Часть A. Влияние деформации на электрическое сопротивления
Измерьте диаметр проволоки в недеформированном состоянии.
Измерьте с максимальной точностью сопротивление участка длиной $l_0= 50~ см$ недеформированной проволоки.
Рассчитайте удельное сопротивление проволоки в недеформированном состоянии. Обмотайте стенку гайки проволокой. Прижмите гайку к поверхности стола струбциной. Другим концом проволоки обмотайте вторую гайку, и зажмите ее другой струбциной, не закрепляя на столе. Если потянуть за подвижную струбцину, то проволока начнет деформироваться. При некотором усилии проволока начнет деформироваться пластически.
Измерьте зависимость сопротивления участка проволоки начальной длиной $l_0=50~ см$ от величины его относительной продольной деформации. Диапазон измерений должен содержать точки с относительной деформацией не менее $30 \%$ вплоть до разрыва проволоки. В некоторых случаях проволока может порваться, не достигнув минимальной требуемой деформации. В этом случае измерения необходимо провести заново.
Вычислите величину относительной деформации проволоки к моменту ее разрыва в вашем эксперименте. Измерьте диаметр разорвавшейся проволоки. В простейшей модели можно предположить, что малое относительное изменение поперечного размера проволоки пропорционально малому относительному изменению ее продольного размера. Назовем коэффициент пропорциональности этой зависимости $\gamma$.
Рассчитайте теоретически, чему должна равняться величина $\gamma$, если при деформации плотность материала проволоки остается постоянной.
Можно ли с учетом точности проведенных измерений утверждать, что плотность проволоки при ее пластической деформации остается постоянной?
Выберите координаты, в которых зависимость, измеренная в пункте , может быть описана линейной функцией, если считать удельное сопротивление проволоки постоянным. Постройте график исследуемой зависимости в этих координатах. Определите угловой коэффициент полученного графика.
Часть B. Исследование деформации проволоки Механическим напряжением при деформации растяжения называется величина $\sigma$:\begin{equation} \sigma=\dfrac{F_{упр}}{S}, \tag{1}\end{equation}где $F_{упр}$ — сила упругости, возникающая в образце, а $S$ — площадь поперечного сечения образца.
Основываясь на результатах предыдущих пунктов и предполагая, что плотность проволоки остается постоянной, сделайте вывод о том, остается ли постоянным (или меняется) удельное сопротивление проволоки при ее пластической деформации. Если удельное сопротивление меняется, укажите его относительное изменение с учетом знака, при деформации проволоки до $30 \%$ относительного удлинения.
Соберите установку, которая позволит измерять упругую деформацию нерастянутой проволоки в диапазоне сил упругости до предельного значения не меньшего чем $30~Н$. Подробно опишите свои действия.
Измерьте зависимость относительной продольной деформации ранее пластически недеформированной проволоки (или деформированной менее чем на $1 \%$) от силы упругости в указанном диапазоне. В одном акте измерений сначала монотонно увеличивайте силу растягивающую проволоку (нагрузка), а после монотонно уменьшайте ее (разгрузка).
Постройте график зависимости механического напряжения в проволоке от величины ее относительной продольной деформации.
На полученном графике в области нагрузки оцените механическое напряжение, требуемое для начала пластической деформации проволоки (предел текучести). Рассчитайте модуль Юнга проволоки по точкам графика, соответствующим разгрузке.
Проведите аналогичные измерения для проволоки, деформированной пластически до $30 \%$ относительного продольного удлинения. Рассчитайте модуль Юнга пластически деформированной проволоки.
Изменяется ли модуль Юнга и предел текучести при пластической деформации проволоки? При ответе на данный вопрос, считайте, что плотность проволоки при ее пластической деформации сохраняется.
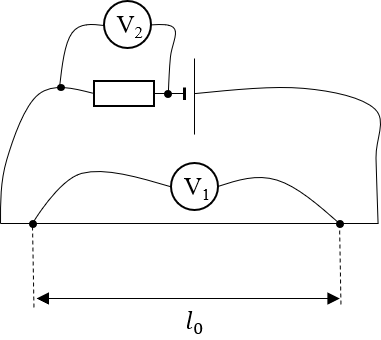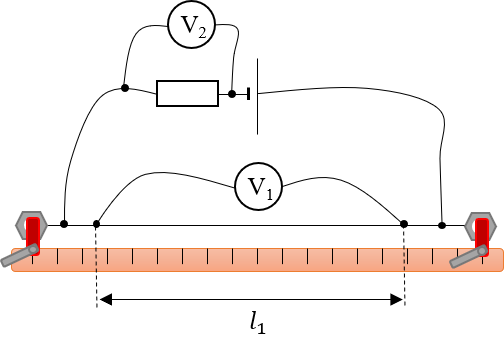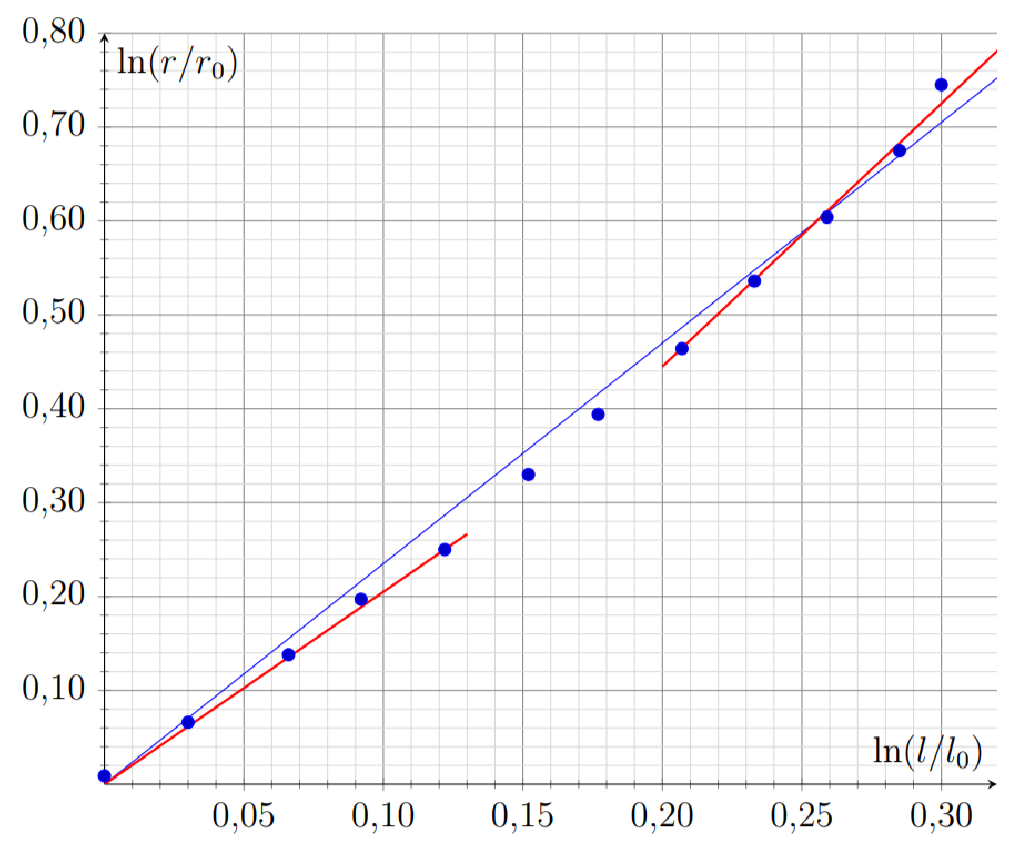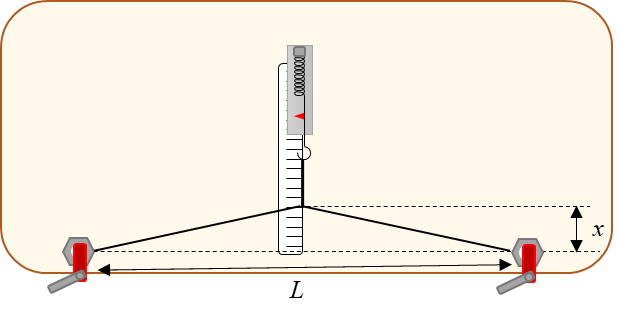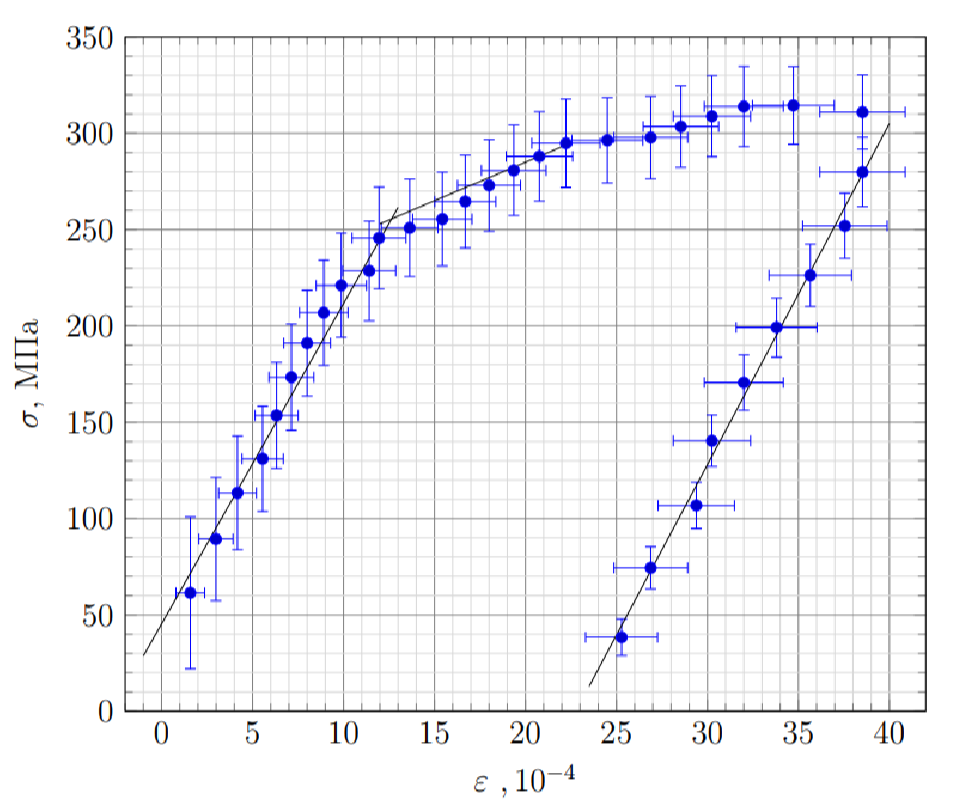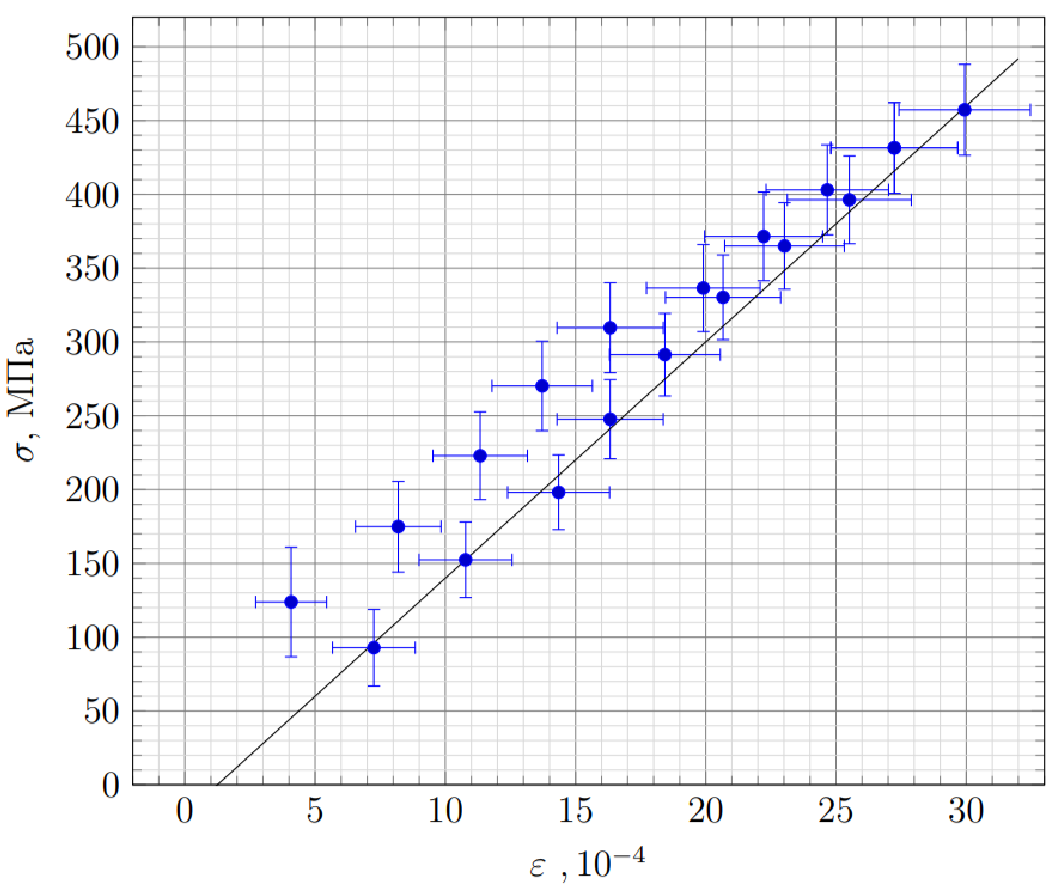
Измерьте диаметр проволоки в недеформированном состоянии.
Решение: Измерим диаметр недеформированной проволоки при помощи микрометра. Проведем несколько измерений вдоль длины и усредним. $d_0,~ мкм$350 355350360355 Тогда: | $d_0,~ мкм$ | 350 | 355 | 350 | 360 | 355 | | --- | --- | --- | --- | --- | --- |
Ответ: \[d_0 = 354 \pm 10~мкм\]

Измерьте с максимальной точностью сопротивление участка длиной $l_0= 50~ см$ недеформированной проволоки.
Решение: Измерим сопротивление выданного резистора $R=100.8~Ом$. Соберем установку, описанную в условии, и подключим проволоку к батарейке, соединенную последовательно с резистором. Для исключения сопротивления контактов при измерении воспользуемся четырехточечной схемой измерения (рис. 1).  Подключим подключим последовательно с проволокой резистор и батарейку. Подключим один вольтметр параллельно к участку проволоки длиной 50 см, а второй вольтметр к резистору. Измерим показания вольтметров $U_1 = 52~ мВ$, $U_2= 1451 ~ мВ$. Тогда:
Ответ: \begin{equation} r_0=\dfrac{U_1}{U_2}\,R= (3.63 \pm 0.10)~ Ом\tag{3}\end{equation}

Рассчитайте удельное сопротивление проволоки в недеформированном состоянии.
Решение: Рассчитаем удельное сопротивление недеформированной проволоки.\begin{equation} r_0=\rho_0\dfrac{l_0}{S_0}=\rho_0\dfrac{4l_0}{\pi d_0^2}\tag{4}\end{equation}
Ответ: \begin{equation} \rho_0=\dfrac{\pi r_0 d_0^2}{4 l_0} = (7.1 \pm 0.3)\cdot10^{-7}~ Ом\cdot м \tag{5}\end{equation}

Измерьте зависимость сопротивления участка проволоки начальной длиной $l_0=50~ см$ от величины его относительной продольной деформации. Диапазон измерений должен содержать точки с относительной деформацией не менее $30 \%$ вплоть до разрыва проволоки. В некоторых случаях проволока может порваться, не достигнув минимальной требуемой деформации. В этом случае измерения необходимо провести заново.
Решение: Закрепим проволоку как описано в условии. Вновь воспользуемся четырехточечной схемой измерения. Будем растягивать проволоку и измерять длину изучаемого участка, а также записывать показания вольтметров.  | $l,~ см$ | $U_2,~ мВ$ | $U_1,~ мВ$ | $r,~ Ом$ | $\ln(l/l_0)$ | $\ln(r/r_0)$ | | --- | --- | --- | --- | --- | --- | | 50.0 | 1451.0 | 52 | 3.63 | 0.000 | 0.009 | | 51.5 | 1447.0 | 55 | 3.85 | 0.030 | 0.066 | | 53.4 | 1442.0 | 59 | 4.13 | 0.066 | 0.138 | | 54.8 | 1437.0 | 63 | 4.38 | 0.092 | 0.197 | | 56.5 | 1433.0 | 66 | 4.62 | 0.122 | 0.250 | | 58.2 | 1425.0 | 71 | 5.01 | 0.152 | 0.330 | | 59.7 | 1420.0 | 75 | 5.34 | 0.177 | 0.394 | | 61.5 | 1412.0 | 80 | 5.73 | 0.207 | 0.464 | | 63.1 | 1405.0 | 86 | 6.16 | 0.233 | 0.536 | | 64.8 | 1398.0 | 91 | 6.58 | 0.259 | 0.604 | | 66.5 | 1390.0 | 98 | 7.07 | 0.285 | 0.675 | | 68.0 | 1382.0 | 104 | 7.59 | 0.300 | 0.745 |
Ответ: | $l,~ см$ | $U_2,~ мВ$ | $U_1,~ мВ$ | $r,~ Ом$ | $\ln(l/l_0)$ | $\ln(r/r_0)$ | | --- | --- | --- | --- | --- | --- | | 50.0 | 1451.0 | 52 | 3.63 | 0.000 | 0.009 | | 51.5 | 1447.0 | 55 | 3.85 | 0.030 | 0.066 | | 53.4 | 1442.0 | 59 | 4.13 | 0.066 | 0.138 | | 54.8 | 1437.0 | 63 | 4.38 | 0.092 | 0.197 | | 56.5 | 1433.0 | 66 | 4.62 | 0.122 | 0.250 | | 58.2 | 1425.0 | 71 | 5.01 | 0.152 | 0.330 | | 59.7 | 1420.0 | 75 | 5.34 | 0.177 | 0.394 | | 61.5 | 1412.0 | 80 | 5.73 | 0.207 | 0.464 | | 63.1 | 1405.0 | 86 | 6.16 | 0.233 | 0.536 | | 64.8 | 1398.0 | 91 | 6.58 | 0.259 | 0.604 | | 66.5 | 1390.0 | 98 | 7.07 | 0.285 | 0.675 | | 68.0 | 1382.0 | 104 | 7.59 | 0.300 | 0.745 | Ответ: $l,~ см$$U_2,~ мВ$$U_1,~ мВ$$r,~ Ом$$\ln(l/l_0)$$\ln(r/r_0)$50.01451.0523.630.0000.00951.5 1447.0553.850.0300.06653.41442.0594.130.0660.13854.81437.0634.380.0920.19756.5 1433.0664.620.1220.25058.2 1425.0715.010.1520.33059.71420.0755.340.1770.39461.5 1412.0805.730.2070.46463.1 1405.0866.160.2330.53664.8 1398.0916.580.2590.60466.5 1390.0987.070.2850.67568.0 1382.01047.590.3000.745

Вычислите величину относительной деформации проволоки к моменту ее разрыва в вашем эксперименте. Измерьте диаметр разорвавшейся проволоки.
Решение: Измерим длину изучаемого участка проволоки после ее разрыва $l_р = 68 ~ см$. Тогда ее относительная деформация равняется $\varepsilon_р = {l_р}/{l_0} -1 = 36\% $. Измерим микрометром диаметр деформированной проволоки. Также проведем несколько измерений вдоль длины и усредним. $d_р,~ мкм$ 285305290310295 Тогда: | $d_р,~ мкм$ | 285 | 305 | 290 | 310 | 295 | | --- | --- | --- | --- | --- | --- |
Ответ: \[d_р = 297 \pm 10 ~ мкм\]

Рассчитайте теоретически, чему должна равняться величина $\gamma$, если при деформации плотность материала проволоки остается постоянной.
Решение: Запишем выражение для связи малого изменения диаметра проволоки и малого изменения ее длины:\begin{equation} \frac{\Delta d}{d}=-\gamma \frac{\Delta l}{l}.\tag{6}\end{equation}Также запишем как связаны малые изменения продольного и поперечного размеров проволоки с малым изменением ее объема:\begin{equation} \dfrac{\Delta V}{V} = \dfrac{\Delta l}{l} + \dfrac{\Delta S}{S} = \dfrac{\Delta l}{l} + 2\dfrac{\Delta d}{d}. \tag{7}\end{equation}C учетом $(6)$ можно записать:\begin{equation} \dfrac{\Delta V}{V} = \dfrac{\Delta l}{l} + 2\dfrac{\Delta d}{d} = \dfrac{\Delta l}{l} + -2\gamma \dfrac{\Delta l}{l}= (1-2\gamma )\dfrac{\Delta l}{l}. \tag{8}\end{equation}Если при деформации плотность материала остается постоянной, то и объем изучаемого тела не меняется. Иными словами $\Delta V = 0$. Тогда, получаем:\begin{equation} 1-2\gamma_{theor}=0\implies\tag{9}\end{equation}
Ответ: \begin{equation} \gamma_{theor} = 0.5\tag{10}\end{equation}

Можно ли с учетом точности проведенных измерений утверждать, что плотность проволоки при ее пластической деформации остается постоянной?
Решение: Следует понимать, что в знаменателе дробей формулы $(6)$ для относительного изменения размеров стоит текущее значение размера. Требуемые по условию задачи продольные деформации должны составлять не менее 30%. Их нельзя считать малыми, поэтому для получения связи изменения размеров в больших пределах, исходное выражение необходимо проинтегрировать. Тогда получим:\begin{equation}\ln \frac{d}{d_0}=-\gamma \ln \frac{l}{l_0}.\tag{11}\end{equation}где индекс $0$ обозначает параметры недеформированной проволоки.Для определения величины $\gamma$ рассчитаем значения $\ln \dfrac{d_р}{d_0} $ и $\ln \dfrac{l_р}{l_0}$ и найдем их отношение.
Ответ: \begin{equation} \gamma= - \dfrac{\ln\dfrac{d_р}{d_0}}{\ln\dfrac{l_р}{l_0}} = 0.57 \pm 0.11\tag{12}\end{equation}С учетом погрешности измерений величины $\gamma$ нельзя сделать однозначный вывод, что проволока изменяет свой объем при пластической деформации.

Выберите координаты, в которых зависимость, измеренная в пункте A4 , может быть описана линейной функцией, если считать удельное сопротивление проволоки постоянным. Постройте график исследуемой зависимости в этих координатах. Определите угловой коэффициент полученного графика.
Решение: Запишем выражение для сопротивления участка проволоки: \begin{equation} r=\rho \frac{4 l}{\pi d^2}. \tag{13}\end{equation} Тогда для отношения сопротивлений в растянутом и нерастянутом состояниях: \begin{equation} \frac{r}{r_0}=\frac{\rho}{\rho_0}\frac{l}{l_0}\frac{d_0^2}{d^2}. \tag{14}\end{equation} Или в логарифмическом представлении: \begin{equation} \ln{\left(\frac{r}{r_0}\right)}=\ln{\left(\frac{\rho}{\rho_0}\right)}+\ln{\left(\frac{l}{l_0}\right)}+\ln{\left(\frac{d_0^2}{d^2}\right)}. \tag{15}\end{equation} C учетом связи между поперечным и продольным размерами проволоки: \begin{equation} \ln{\left(\frac{r}{r_0}\right)}=\ln{\left(\frac{\rho}{\rho_0}\right)}+(1+2\gamma)\ln{\left(\frac{l}{l_0}\right)}. \tag{16}\end{equation} Если предположить, что удельное сопротивление проволоки не зависит от ее длины при деформировании, то график зависимости $\ln{\left({r}/{r_0}\right)}$ от $\ln{\left({l}/{l_0}\right)}$ должен описываться линейной функцией с угловым коэффициентом $k_{theor}=1+2\gamma$. Проверим это, построив соответствующий график. График зависимости логарифма сопротивления проволоки от логарифма ее длины. Видно, что полученный график может быть описан линейной функцией с угловым коэффициентом $k_{exp}=2.35\pm0.05$. Поскольку точность измеряемых в эксперименте величин достаточно высока, то можно описать полученный график более подробно. Угловой коэффициент графика при малых пластических деформациях составляет $k_{exp1}\approx2$, а при больших меняется вплоть до $k_{exp2}\approx2.8$.
Ответ: Видно, что полученный график может быть описан линейной функцией с угловым коэффициентом $k_{exp}=2.35\pm0.05$. Поскольку точность измеряемых в эксперименте величин достаточно высока, то можно описать полученный график более подробно. Угловой коэффициент графика при малых пластических деформациях составляет $k_{exp1}\approx2$, а при больших меняется вплоть до $k_{exp2}\approx2.8$.

Основываясь на результатах предыдущих пунктов и предполагая, что плотность проволоки остается постоянной, сделайте вывод о том, остается ли постоянным (или меняется) удельное сопротивление проволоки при ее пластической деформации. Если удельное сопротивление меняется, укажите его относительное изменение с учетом знака, при деформации проволоки до $30 \%$ относительного удлинения.
Решение: Если считать, что при деформации плотность, а значит и объем материала проволоки не меняется, то угловой коэффициент построенного графика должен равняться $k_{theor}=1+2\gamma_{theor}=2$. Диапазоны значений $k_{exp}$ и $k_{theor}$ не пересекаются, поэтому можно сделать вывод, что удельное сопротивление проволоки по мере растяжения меняется в большую сторону. При этом основываясь на коэффициентах $k_{exp1}$ и $k_{exp2}$ можно утверждать, что скорость роста удельного сопротивления возрастает с величиной пластической деформации. Такую связь измеренных величин можно объяснить тем, что сопротивление материала в частности определяется концентрацией дефектов в кристаллической решетке. По мере пластического деформирования количество дефектов увеличивается, а вместе с тем увеличивается и удельное сопротивление. Рассчитаем значения удельного сопротивления проволоки в деформированном до $30 \%$ относительного удлинения состоянии. \[\rho_{30}=\dfrac{r \pi d_{30}^2}{4l_{30}}= \pi \dfrac{(6,58 \ \text{Ом})\cdot (0.311 \pm 0.009\ \text{мм})^2}{4\cdot (65 \ \text{см})}=(7.7\pm0.20)\cdot10^{-7} \ \text{Ом}\cdot\text{м},\]где $l_{30} = 65~ см$ — длина исследуемого участка при относительной продольной деформации 30%, а $d_{30} = d_0\left({l_{30}}/{l_0}\right)^{-\gamma_{theor}} = 311 \pm 9 ~ мкм$ — диаметр исследуемого участка при относительной продольной деформации $30\%$, рассчитанный из предположения о постоянстве объема. Оценим процентный рост удельного сопротивления:
Ответ: \begin{equation} \dfrac{\rho_{30}-\rho_0}{\rho_0} \approx 8.5 \%.\tag{17}\end{equation}

Соберите установку, которая позволит измерять упругую деформацию нерастянутой проволоки в диапазоне сил упругости до предельного значения не меньшего чем $30~Н$. Подробно опишите свои действия.
Решение: Исследуем, как изменяются упругие свойства проволоки при ее растяжении. Для этого соберем установку, изображенную на рис. 3. Закрепим проволоку с помощью струбцин на столе в натянутом состоянии. Измерим расстояние между зажатыми концами проволоки $L=90.0\pm0.2~ см$. К середине проволоки привяжем нитку, на которой сделаем крепление для крючка динамометра. Измерим расстояние $x$, на которое сместился центр проволоки от начального недеформированного положения. Будем измерять зависимость показаний динамометра $F$ от смещения центра проволоки $x$, измеряемого при помощи бумажной линейки, приклеенной к столу.  Точка прикрепления нити к проволоке находится в равновесии под действием трех сил: силы натяжения нити, равной показаниям динамометра, а также двух сил упругости $F_{упр}$, возникающих в проволоке. Тогда, в силу малости углов наклона к горизонту сил натяжения, условие равенства суммы проекций этих сил на вертикальную ось нулю можно записать как: \begin{equation} 2F_{упр}\frac{2x}{L}=F, \tag{18}\end{equation} Тогда: \begin{equation} F_{упр}=\frac{FL}{4x}. \tag{19}\end{equation} Запишем длину проволоки в состоянии когда ее узелок смещен на расстояние $x$, воспользовавшись при этом формулами приближенного исчисления. \begin{equation} l=2\sqrt{(L/2)^2+x^2}\approx L+\frac{2x^2}{L}. \tag{20}\end{equation} Видно, что увеличение длины проволоки меньше длины $x$ по порядку величины в ${L}/{x}$ раз, что и дает возможность косвенного измерения величины удлинения, через измеряемую напрямую величину $x$. Рассчитаем относительное удлинение проволоки. \begin{equation} \varepsilon=\frac{(L+\frac{2x^2}{L})-L}{L}\approx\frac{2x^2}{L^2}. \tag{21}\end{equation} Построим график зависимости $F$ от $\varepsilon$. Так как точность измерения координаты $x$ низкая ($\sigma_x=0.5~ мм$), рассчитаем погрешности точек графика. \begin{equation} \Delta {F_{упр}}= F_{упр}\left(\dfrac{\Delta x}{x}+\dfrac{\Delta F}{F}\right) ,\qquad \Delta \varepsilon=\dfrac{2x^2}{L^2}\cdot\dfrac{2\Delta x}{x} \tag{22}\end{equation}

Измерьте зависимость относительной продольной  деформации ранее пластически недеформированной проволоки (или деформированной менее чем на $1 \%$) от силы упругости в указанном диапазоне. В одном акте измерений сначала монотонно увеличивайте силу растягивающую проволоку (нагрузка), а после монотонно уменьшайте ее (разгрузка).
Решение: Проведем описанные измерения и занесем результаты в таблицу. | $F, ~Н$ | $x, ~мм$ | $\varepsilon\cdot10^4$ | $F_{упр},~H$ | $\Delta F_{упр},~Н$ | $\Delta \varepsilon \cdot 10^4$ | $\sigma,~МПа$ | $\Delta \sigma,~МПа$ | | --- | --- | --- | --- | --- | --- | --- | --- | | 0.2 | 8.0 | 1.6 | 5.9 | 3.7 | 0.8 | 61 | 39 | | 0.4 | 11.0 | 3.0 | 8.6 | 2.9 | 0.9 | 89 | 32 | | 0.6 | 13.0 | 4.2 | 10.9 | 2.7 | 1.0 | 113 | 30 | | 0.8 | 15.0 | 5.6 | 12.6 | 2.4 | 1.1 | 131 | 27 | | 1.0 | 16.0 | 6.3 | 14.8 | 2.4 | 1.2 | 154 | 28 | | 1.2 | 17.0 | 7.1 | 16.7 | 2.4 | 1.2 | 173 | 28 | | 1.4 | 18.0 | 8.0 | 18.4 | 2.3 | 1.3 | 191 | 27 | | 1.6 | 19.0 | 8.9 | 19.9 | 2.3 | 1.3 | 207 | 27 | | 1.8 | 20.0 | 9.9 | 21.3 | 2.2 | 1.4 | 221 | 27 | | 2.0 | 21.5 | 11.4 | 22.0 | 2.1 | 1.5 | 229 | 26 | | 2.2 | 22.0 | 12.0 | 23.6 | 2.1 | 1.5 | 246 | 26 | | 2.4 | 23.5 | 13.6 | 24.1 | 2.0 | 1.6 | 251 | 25 | | 2.6 | 25.0 | 15.4 | 24.6 | 1.9 | 1.6 | 256 | 24 | | 2.8 | 26.0 | 16.7 | 25.4 | 1.9 | 1.7 | 265 | 24 | | 3.0 | 27.0 | 18.0 | 26.3 | 1.8 | 1.7 | 273 | 24 | | 3.2 | 28.0 | 19.4 | 27.0 | 1.8 | 1.8 | 281 | 23 | | 3.4 | 29.0 | 20.8 | 27.7 | 1.8 | 1.8 | 288 | 23 | | 3.6 | 30.0 | 22.2 | 28.4 | 1.7 | 1.9 | 295 | 23 | | 3.8 | 31.5 | 24.5 | 28.5 | 1.7 | 2.0 | 296 | 22 | | 4.0 | 33.0 | 26.9 | 28.6 | 1.6 | 2.0 | 298 | 21 | | 4.2 | 34.0 | 28.5 | 29.2 | 1.6 | 2.1 | 303 | 21 | | 4.4 | 35.0 | 30.2 | 29.7 | 1.5 | 2.1 | 309 | 21 | | 4.6 | 36.0 | 32.0 | 30.2 | 1.5 | 2.2 | 314 | 21 | | 4.8 | 37.5 | 34.7 | 30.2 | 1.4 | 2.2 | 314 | 20 | | 5.0 | 39.5 | 38.5 | 29.9 | 1.4 | 2.3 | 311 | 19 | | 4.5 | 39.5 | 38.5 | 26.9 | 1.3 | 2.3 | 280 | 18 | | 4.0 | 39.0 | 37.6 | 24.2 | 1.2 | 2.3 | 252 | 17 | | 3.5 | 38.0 | 35.7 | 21.8 | 1.2 | 2.3 | 226 | 16 | | 3.0 | 37.0 | 33.8 | 19.2 | 1.2 | 2.2 | 199 | 15 | | 2.5 | 36.0 | 32.0 | 16.4 | 1.1 | 2.2 | 171 | 14 | | 2.0 | 35.0 | 30.2 | 13.5 | 1.1 | 2.1 | 140 | 13 | | 1.5 | 34.5 | 29.4 | 10.3 | 1.0 | 2.1 | 107 | 12 | | 1.0 | 33.0 | 26.9 | 7.2 | 0.9 | 2.0 | 74 | 11 | | 0.5 | 32.0 | 25.3 | 3.7 | 0.9 | 2.0 | 38 | 10 |
Ответ: | $F, ~Н$ | $x, ~мм$ | $\varepsilon\cdot10^4$ | $F_{упр},~H$ | $\Delta F_{упр},~Н$ | $\Delta \varepsilon \cdot 10^4$ | $\sigma,~МПа$ | $\Delta \sigma,~МПа$ | | --- | --- | --- | --- | --- | --- | --- | --- | | 0.2 | 8.0 | 1.6 | 5.9 | 3.7 | 0.8 | 61 | 39 | | 0.4 | 11.0 | 3.0 | 8.6 | 2.9 | 0.9 | 89 | 32 | | 0.6 | 13.0 | 4.2 | 10.9 | 2.7 | 1.0 | 113 | 30 | | 0.8 | 15.0 | 5.6 | 12.6 | 2.4 | 1.1 | 131 | 27 | | 1.0 | 16.0 | 6.3 | 14.8 | 2.4 | 1.2 | 154 | 28 | | 1.2 | 17.0 | 7.1 | 16.7 | 2.4 | 1.2 | 173 | 28 | | 1.4 | 18.0 | 8.0 | 18.4 | 2.3 | 1.3 | 191 | 27 | | 1.6 | 19.0 | 8.9 | 19.9 | 2.3 | 1.3 | 207 | 27 | | 1.8 | 20.0 | 9.9 | 21.3 | 2.2 | 1.4 | 221 | 27 | | 2.0 | 21.5 | 11.4 | 22.0 | 2.1 | 1.5 | 229 | 26 | | 2.2 | 22.0 | 12.0 | 23.6 | 2.1 | 1.5 | 246 | 26 | | 2.4 | 23.5 | 13.6 | 24.1 | 2.0 | 1.6 | 251 | 25 | | 2.6 | 25.0 | 15.4 | 24.6 | 1.9 | 1.6 | 256 | 24 | | 2.8 | 26.0 | 16.7 | 25.4 | 1.9 | 1.7 | 265 | 24 | | 3.0 | 27.0 | 18.0 | 26.3 | 1.8 | 1.7 | 273 | 24 | | 3.2 | 28.0 | 19.4 | 27.0 | 1.8 | 1.8 | 281 | 23 | | 3.4 | 29.0 | 20.8 | 27.7 | 1.8 | 1.8 | 288 | 23 | | 3.6 | 30.0 | 22.2 | 28.4 | 1.7 | 1.9 | 295 | 23 | | 3.8 | 31.5 | 24.5 | 28.5 | 1.7 | 2.0 | 296 | 22 | | 4.0 | 33.0 | 26.9 | 28.6 | 1.6 | 2.0 | 298 | 21 | | 4.2 | 34.0 | 28.5 | 29.2 | 1.6 | 2.1 | 303 | 21 | | 4.4 | 35.0 | 30.2 | 29.7 | 1.5 | 2.1 | 309 | 21 | | 4.6 | 36.0 | 32.0 | 30.2 | 1.5 | 2.2 | 314 | 21 | | 4.8 | 37.5 | 34.7 | 30.2 | 1.4 | 2.2 | 314 | 20 | | 5.0 | 39.5 | 38.5 | 29.9 | 1.4 | 2.3 | 311 | 19 | | 4.5 | 39.5 | 38.5 | 26.9 | 1.3 | 2.3 | 280 | 18 | | 4.0 | 39.0 | 37.6 | 24.2 | 1.2 | 2.3 | 252 | 17 | | 3.5 | 38.0 | 35.7 | 21.8 | 1.2 | 2.3 | 226 | 16 | | 3.0 | 37.0 | 33.8 | 19.2 | 1.2 | 2.2 | 199 | 15 | | 2.5 | 36.0 | 32.0 | 16.4 | 1.1 | 2.2 | 171 | 14 | | 2.0 | 35.0 | 30.2 | 13.5 | 1.1 | 2.1 | 140 | 13 | | 1.5 | 34.5 | 29.4 | 10.3 | 1.0 | 2.1 | 107 | 12 | | 1.0 | 33.0 | 26.9 | 7.2 | 0.9 | 2.0 | 74 | 11 | | 0.5 | 32.0 | 25.3 | 3.7 | 0.9 | 2.0 | 38 | 10 | Ответ: $F, ~Н$$x, ~мм$$\varepsilon\cdot10^4$$F_{упр},~H$$\Delta F_{упр},~Н$$\Delta \varepsilon \cdot 10^4$$\sigma,~МПа$$\Delta \sigma,~МПа$0.2 8.01.65.93.70.861390.411.03.08.62.90.989320.6 13.04.210.92.71.0113300.8 15.05.612.62.41.1131271.016.06.314.82.41.2154281.2 17.07.116.72.41.2173281.418.08.018.42.31.3191271.6 19.08.919.92.31.3207271.820.09.921.32.21.4221272.0 21.511.422.02.11.5229262.222.012.023.62.11.5246262.4 23.513.624.12.01.6251252.625.015.424.61.91.6256242.8 26.016.725.41.91.7265243.027.018.026.31.81.7273243.2 28.019.427.01.81.8281233.429.020.827.71.81.8288233.630.022.228.41.71.9295233.8 31.524.528.51.72.0296224.033.026.928.61.62.0298214.234.028.529.21.62.1303214.435.030.229.71.52.1309214.6 36.032.030.21.52.2314214.837.534.730.21.42.2314205.039.538.529.91.42.3311194.539.538.526.91.32.3280184.0 39.037.624.21.22.3252173.538.035.721.81.22.3226163.037.033.819.21.22.2199152.5 36.032.016.41.12.2171142.035.030.213.51.12.1140131.534.529.410.31.02.1107121.0 33.026.97.20.92.074110.532.025.33.70.92.03810

Постройте график зависимости механического напряжения в проволоке от величины ее относительной продольной деформации.
Решение: Построим требуемый график.

На полученном графике в области нагрузки оцените механическое напряжение, требуемое для начала пластической деформации проволоки (предел текучести). Рассчитайте модуль Юнга проволоки по точкам графика, соответствующим разгрузке.
Решение: На графике можно обнаружить несколько областей. При нагрузке проволока сначала деформируется упруго. Начиная со значения механического напряжения $\tau\approx250~ МПа$ проволока начинает менять свою длину пластически. Вслед за нагрузкой в опыте проводилась разгрузка. На этом участке, график также как и при упругой нагрузке можно описать линейной функцией. Ее угловой коэффициент определяет модуль Юнга проволоки:
Ответ: $$E = (180\pm20)~ {ГПа}$$

Проведите аналогичные измерения для проволоки,  деформированной пластически до $30 \%$ относительного продольного удлинения. Рассчитайте модуль Юнга пластически деформированной проволоки.
Решение: Проведем аналогичные измерения предварительно растянутой до относительного удлинения в $30 \%$ проволоки. Для расчетов механического напряжения в проволоке будем использовать значение диаметра проволоки $d_{30}$, рассчитанное ранее. Начало пластической деформации в этом случае достоверно зафиксировать затруднительно. Это означает, что механическое напряжение, требуемое для начала пластической деформации превышаем предел измерений в данном опыте. То есть можно утверждать, что предел текучести $\tau'$ для предварительно растянутой пластически проволоки больше, чем для нерастянутой. В этом случае говорят о деформационном упрочнении. Построим требуемый график. Рассчитаем угловой коэффициент последнего графика: | $F, ~Н$ | $x,~ мм$ | $\varepsilon\cdot10^4$ | $F_{упр},~Н$ | $\Delta F_{упр}, ~Н$ | $\Delta \varepsilon \cdot 10^4$ | $\sigma, ~МПа$ | $\Delta \sigma, ~МПа$ | | --- | --- | --- | --- | --- | --- | --- | --- | | 0.5 | 12.0 | 4.1 | 8.8 | 2.5 | 1.4 | 124 | 37 | | 1.0 | 17.0 | 8.2 | 12.4 | 2.0 | 1.6 | 175 | 31 | | 1.5 | 20.0 | 11.3 | 15.8 | 1.8 | 1.8 | 223 | 30 | | 2.0 | 22.0 | 13.7 | 19.1 | 1.8 | 1.9 | 270 | 30 | | 2.5 | 24.0 | 16.3 | 21.9 | 1.8 | 2.0 | 310 | 30 | | 3.0 | 26.5 | 19.9 | 23.8 | 1.7 | 2.2 | 336 | 30 | | 3.5 | 28.0 | 22.2 | 26.3 | 1.7 | 2.3 | 372 | 30 | | 4.0 | 29.5 | 24.7 | 28.5 | 1.7 | 2.4 | 403 | 30 | | 4.5 | 31.0 | 27.2 | 30.5 | 1.7 | 2.4 | 431 | 31 | | 5.0 | 32.5 | 29.9 | 32.3 | 1.6 | 2.5 | 457 | 31 | | 4.5 | 31.0 | 27.2 | 30.5 | 1.7 | 2.4 | 431 | 31 | | 4.0 | 30.0 | 25.5 | 28.0 | 1.6 | 2.4 | 396 | 30 | | 3.5 | 28.5 | 23.0 | 25.8 | 1.6 | 2.3 | 365 | 29 | | 3.0 | 27.0 | 20.7 | 23.3 | 1.6 | 2.2 | 330 | 29 | | 2.5 | 25.5 | 18.4 | 20.6 | 1.6 | 2.1 | 291 | 28 | | 2.0 | 24.0 | 16.3 | 17.5 | 1.6 | 2.0 | 248 | 27 | | 1.5 | 22.5 | 14.3 | 14.0 | 1.6 | 2.0 | 198 | 25 | | 1.0 | 19.5 | 10.8 | 10.8 | 1.6 | 1.8 | 152 | 26 | | 0.5 | 16.0 | 7.3 | 6.6 | 1.7 | 1.6 | 93 | 26 |
Ответ: | $F, ~Н$ | $x,~ мм$ | $\varepsilon\cdot10^4$ | $F_{упр},~Н$ | $\Delta F_{упр}, ~Н$ | $\Delta \varepsilon \cdot 10^4$ | $\sigma, ~МПа$ | $\Delta \sigma, ~МПа$ | | --- | --- | --- | --- | --- | --- | --- | --- | | 0.5 | 12.0 | 4.1 | 8.8 | 2.5 | 1.4 | 124 | 37 | | 1.0 | 17.0 | 8.2 | 12.4 | 2.0 | 1.6 | 175 | 31 | | 1.5 | 20.0 | 11.3 | 15.8 | 1.8 | 1.8 | 223 | 30 | | 2.0 | 22.0 | 13.7 | 19.1 | 1.8 | 1.9 | 270 | 30 | | 2.5 | 24.0 | 16.3 | 21.9 | 1.8 | 2.0 | 310 | 30 | | 3.0 | 26.5 | 19.9 | 23.8 | 1.7 | 2.2 | 336 | 30 | | 3.5 | 28.0 | 22.2 | 26.3 | 1.7 | 2.3 | 372 | 30 | | 4.0 | 29.5 | 24.7 | 28.5 | 1.7 | 2.4 | 403 | 30 | | 4.5 | 31.0 | 27.2 | 30.5 | 1.7 | 2.4 | 431 | 31 | | 5.0 | 32.5 | 29.9 | 32.3 | 1.6 | 2.5 | 457 | 31 | | 4.5 | 31.0 | 27.2 | 30.5 | 1.7 | 2.4 | 431 | 31 | | 4.0 | 30.0 | 25.5 | 28.0 | 1.6 | 2.4 | 396 | 30 | | 3.5 | 28.5 | 23.0 | 25.8 | 1.6 | 2.3 | 365 | 29 | | 3.0 | 27.0 | 20.7 | 23.3 | 1.6 | 2.2 | 330 | 29 | | 2.5 | 25.5 | 18.4 | 20.6 | 1.6 | 2.1 | 291 | 28 | | 2.0 | 24.0 | 16.3 | 17.5 | 1.6 | 2.0 | 248 | 27 | | 1.5 | 22.5 | 14.3 | 14.0 | 1.6 | 2.0 | 198 | 25 | | 1.0 | 19.5 | 10.8 | 10.8 | 1.6 | 1.8 | 152 | 26 | | 0.5 | 16.0 | 7.3 | 6.6 | 1.7 | 1.6 | 93 | 26 | Ответ: $F, ~Н$$x,~ мм$$\varepsilon\cdot10^4$$F_{упр},~Н$$\Delta F_{упр}, ~Н$$\Delta \varepsilon \cdot 10^4$$\sigma, ~МПа$$\Delta \sigma, ~МПа$0.5 12.04.18.82.51.4124371.017.08.212.42.01.6175311.520.011.315.81.81.8223302.0 22.013.719.11.81.9270302.5 24.016.321.91.82.0310303.0 26.519.923.81.72.2336303.5 28.022.226.31.72.3372304.0 29.524.728.51.72.4403304.5 31.027.230.51.72.4431315.032.529.932.31.62.5457314.5 31.027.230.51.72.4431314.030.025.528.01.62.4396303.5 28.523.025.81.62.3365293.027.020.723.31.62.2330292.5 25.518.420.61.62.1291282.024.016.317.51.62.0248271.5 22.514.314.01.62.0198251.019.510.810.81.61.8152260.516.07.36.61.71.69326  Построим требуемый график.
Ответ: Рассчитаем угловой коэффициент последнего графика:
Ответ: $$E' = (160 \pm 20) ~ГПа $$

Изменяется ли модуль Юнга и предел текучести при пластической деформации проволоки? При ответе на данный вопрос, считайте, что плотность проволоки при ее пластической деформации сохраняется.
Ответ: С учетом точности измерений, невозможно достоверно зафиксировать изменение модуля Юнга при пластическом деформировании.
Темы:
E, Механика, IEPhO, Упругость, Проводимость, Модуль Юнга, Пластические деформации